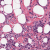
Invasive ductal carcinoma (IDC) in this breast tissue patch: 1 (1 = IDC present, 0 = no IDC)